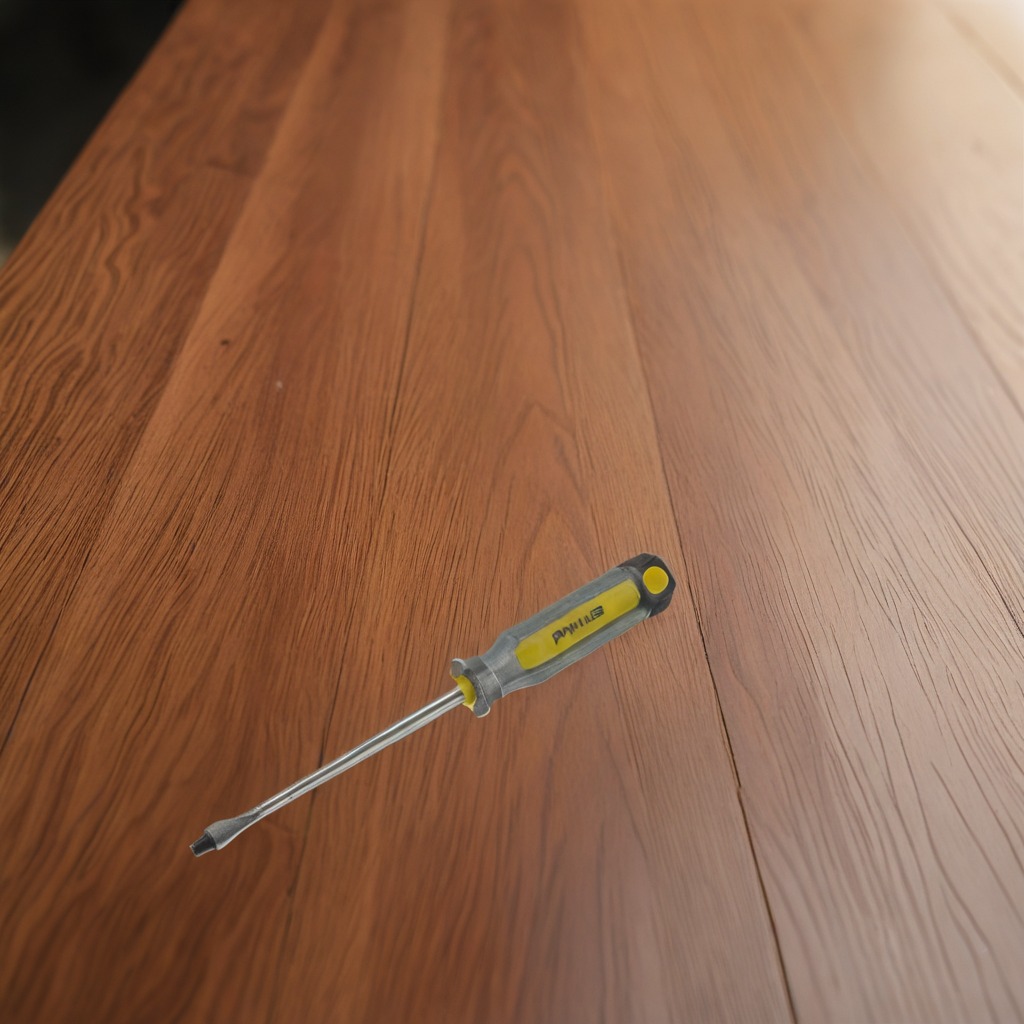
A screwdriver is lying on a wooden table in a carpentry studio rich wood textures side lighting.